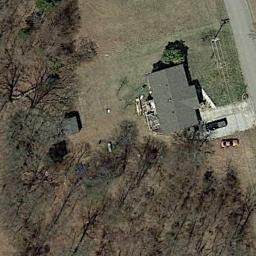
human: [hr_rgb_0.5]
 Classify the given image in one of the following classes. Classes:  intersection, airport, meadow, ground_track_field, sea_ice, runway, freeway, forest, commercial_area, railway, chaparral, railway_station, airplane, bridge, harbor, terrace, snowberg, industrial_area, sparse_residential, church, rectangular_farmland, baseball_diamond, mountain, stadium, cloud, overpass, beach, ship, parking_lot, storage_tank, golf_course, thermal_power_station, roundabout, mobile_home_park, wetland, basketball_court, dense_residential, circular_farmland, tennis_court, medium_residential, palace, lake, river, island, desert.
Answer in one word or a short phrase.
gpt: sparse_residential